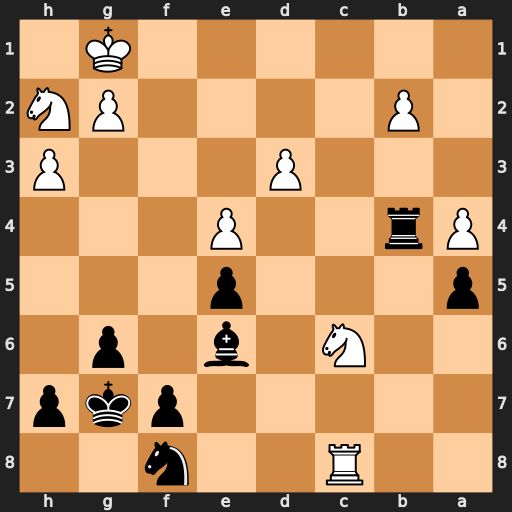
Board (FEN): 2R2n2/5pkp/2N1b1p1/p3p3/Pr2P3/3P3P/1P4PN/6K1
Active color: b
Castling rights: -
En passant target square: -
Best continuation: Bxc8 Nxb4 axb4